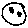
Label: moon